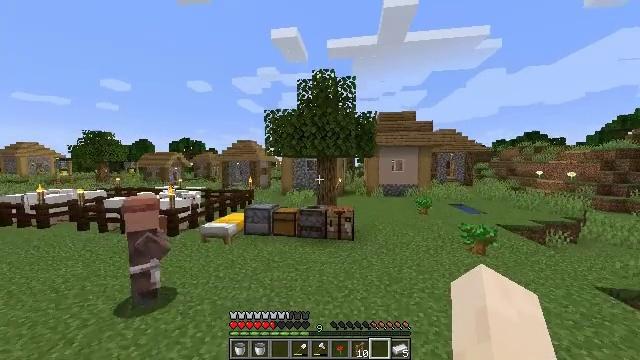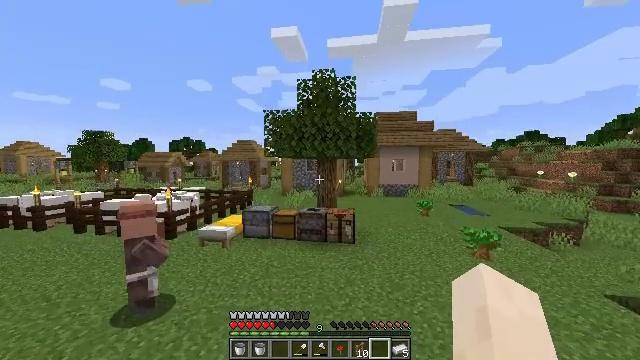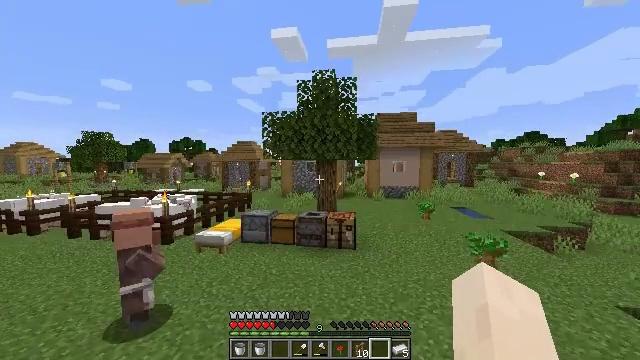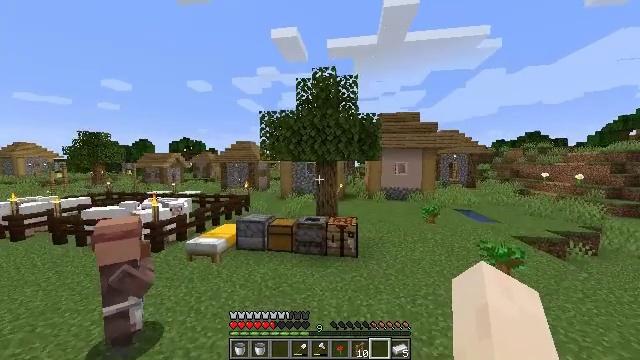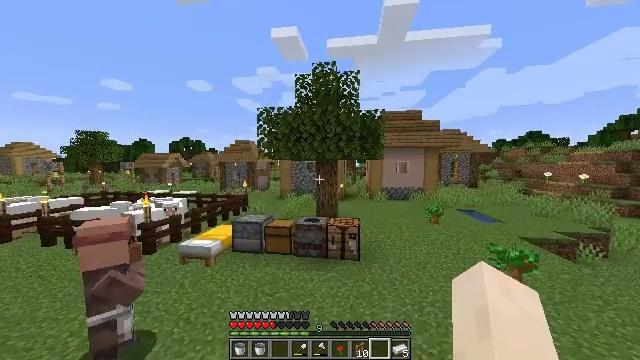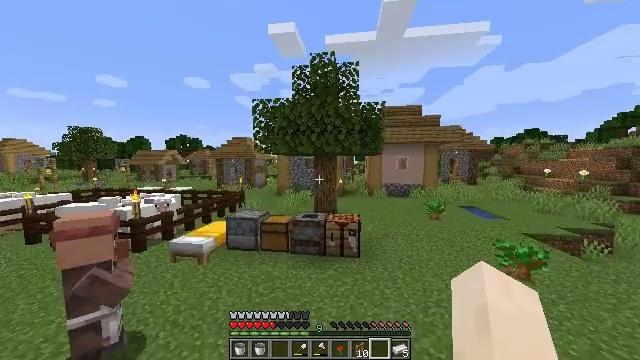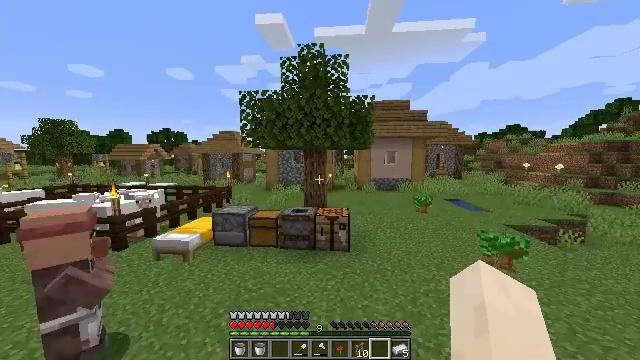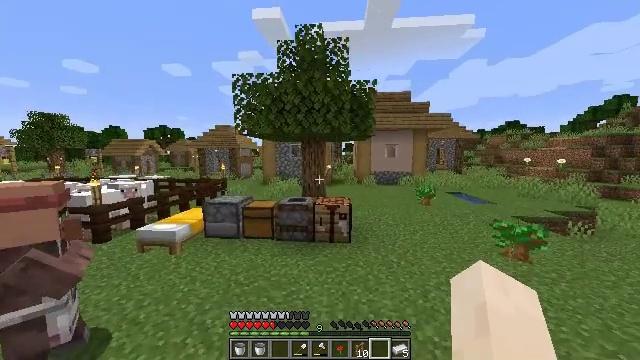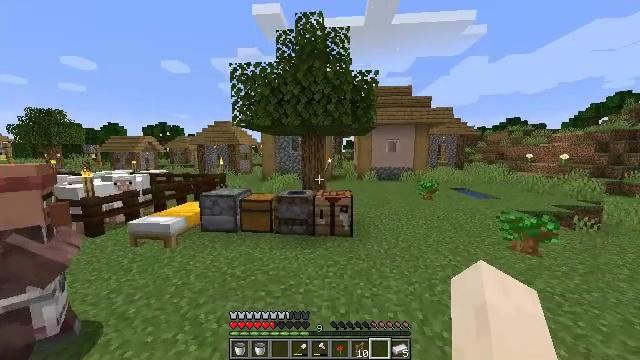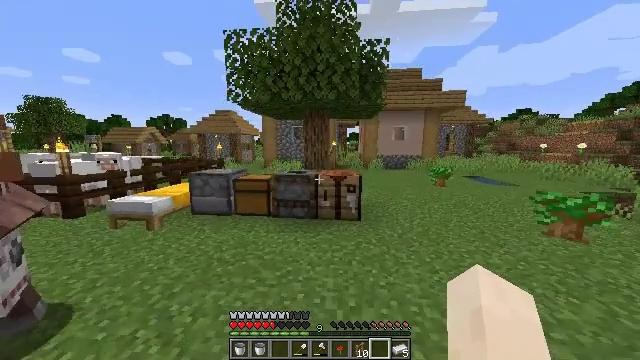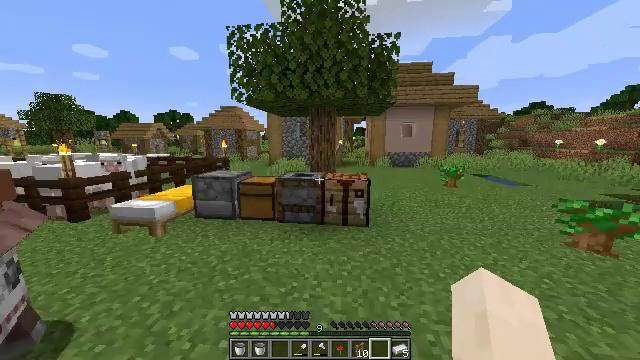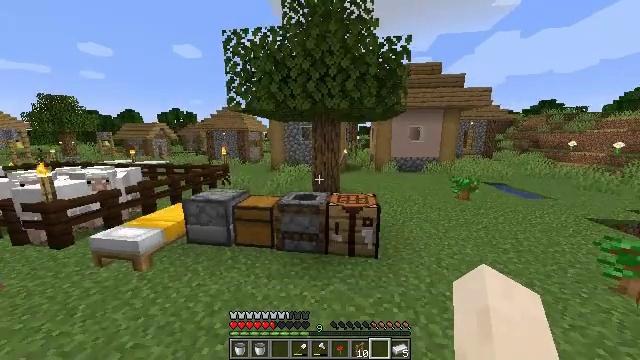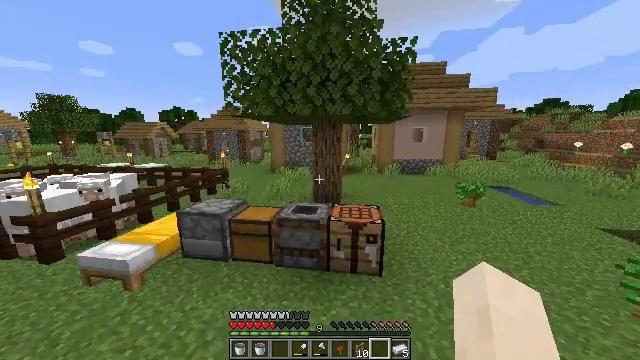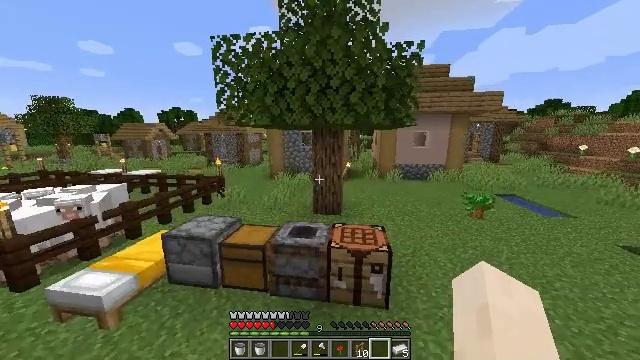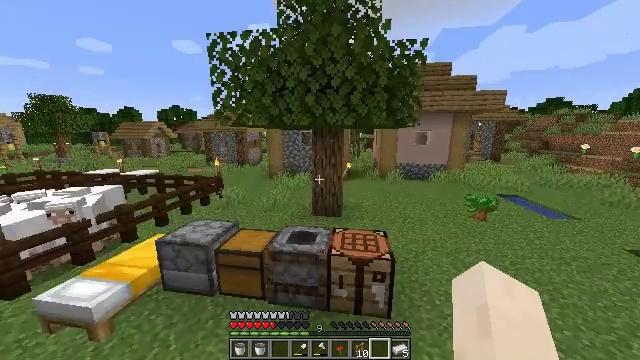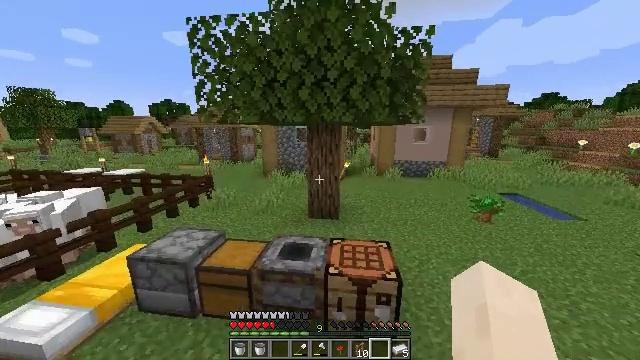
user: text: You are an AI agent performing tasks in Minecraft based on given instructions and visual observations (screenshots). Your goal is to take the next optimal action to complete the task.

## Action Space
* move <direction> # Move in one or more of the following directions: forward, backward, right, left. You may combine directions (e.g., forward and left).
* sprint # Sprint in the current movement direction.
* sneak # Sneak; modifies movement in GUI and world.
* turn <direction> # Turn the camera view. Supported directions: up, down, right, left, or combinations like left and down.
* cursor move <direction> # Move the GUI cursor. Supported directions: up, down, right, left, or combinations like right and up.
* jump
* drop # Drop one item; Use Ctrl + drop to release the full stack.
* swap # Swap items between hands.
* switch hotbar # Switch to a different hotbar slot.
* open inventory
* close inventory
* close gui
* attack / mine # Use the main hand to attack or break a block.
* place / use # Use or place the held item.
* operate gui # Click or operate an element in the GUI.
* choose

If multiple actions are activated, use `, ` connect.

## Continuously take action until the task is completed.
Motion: motion action
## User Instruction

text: Break the dark oak sapling to pick it up.
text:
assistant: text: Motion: move forward, jump
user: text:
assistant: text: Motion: move forward, jump
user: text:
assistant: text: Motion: move forward, jump
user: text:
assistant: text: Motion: move forward, jump
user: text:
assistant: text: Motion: move forward, jump
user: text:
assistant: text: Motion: move forward, turn right and down, jump
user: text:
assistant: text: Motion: move forward, jump
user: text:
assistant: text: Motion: move forward, jump
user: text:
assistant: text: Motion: move forward, turn down, jump
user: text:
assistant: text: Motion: move forward, sprint, turn left and down, jump
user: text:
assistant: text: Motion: move forward, sprint, jump
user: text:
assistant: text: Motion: move forward, sprint, jump
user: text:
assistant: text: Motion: move forward, sprint, jump
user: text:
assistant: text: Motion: move forward, jump
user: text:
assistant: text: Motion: move forward, turn right and down, jump
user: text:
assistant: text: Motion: move forward, turn right and down, jump
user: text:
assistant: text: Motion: move forward, jump
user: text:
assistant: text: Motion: move forward, jump
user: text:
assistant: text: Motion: move forward, jump
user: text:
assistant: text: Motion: move forward, jump
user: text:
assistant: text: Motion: move forward, sprint, jump
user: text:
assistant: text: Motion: move forward, sprint, jump
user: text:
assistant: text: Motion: move forward, sprint, jump
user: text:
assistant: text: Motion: move forward, sprint, jump
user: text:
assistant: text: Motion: move forward, jump
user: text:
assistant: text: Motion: move forward, jump
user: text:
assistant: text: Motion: move forward, jump
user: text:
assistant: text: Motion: move forward, jump
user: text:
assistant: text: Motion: move forward, jump
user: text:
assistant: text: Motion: move forward, jump